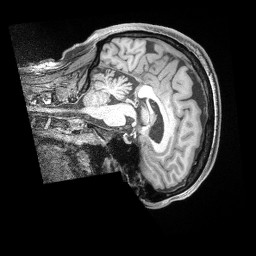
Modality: T1w
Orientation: sagittal
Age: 38
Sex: male
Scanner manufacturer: siemens
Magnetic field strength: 3 T
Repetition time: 2 s
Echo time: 0.00211 s